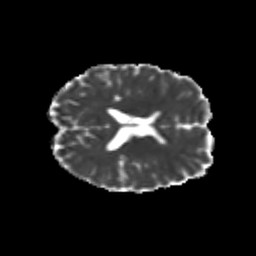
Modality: MD
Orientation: axial
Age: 24
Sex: male
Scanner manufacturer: siemens
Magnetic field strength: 3 T
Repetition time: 3.5 s
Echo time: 0.104 s